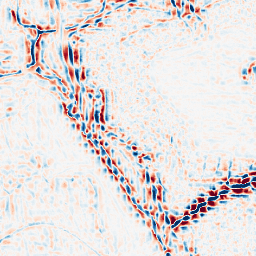
Category: wavelet
Decomposition family: wavelet_reverse_biorthogonal
Decomposition parameters: wavelet: rbio4.4
level: 3
Upsampling method: bilinear
Upsampling parameters: scale: 4
Upsampling scale: 4